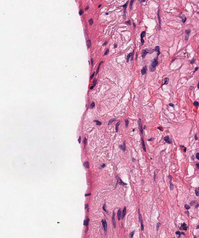
Tumor epithelial tissue: no
Tumor-associated stroma tissue: yes
Normal tissue: no